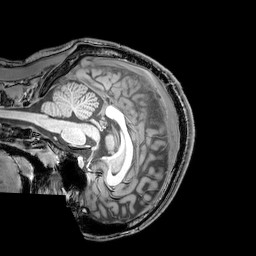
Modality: T1w
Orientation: sagittal
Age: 20
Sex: male
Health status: healthy
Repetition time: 0.081 s
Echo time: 0.037 s